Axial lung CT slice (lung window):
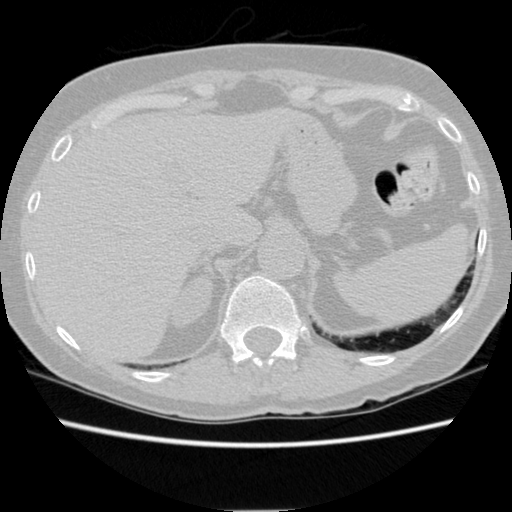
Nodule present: no